Field crop: maize
Growth stage: 2
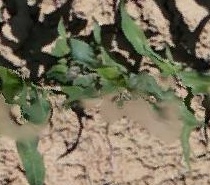
Species: maize